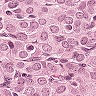
Metastatic tissue present: yes